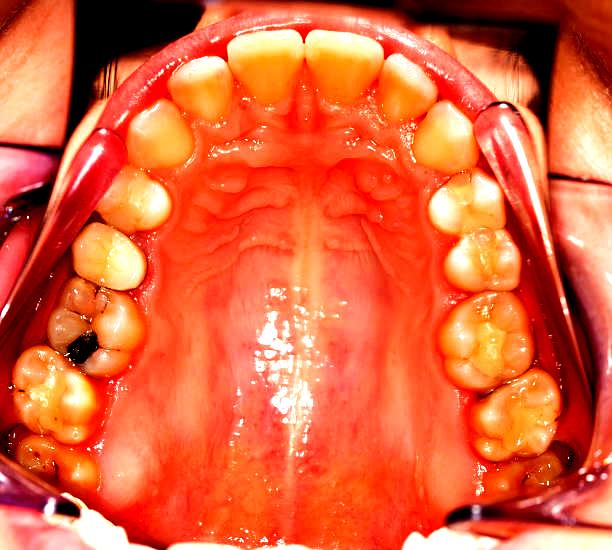
Condition: Gingivitis